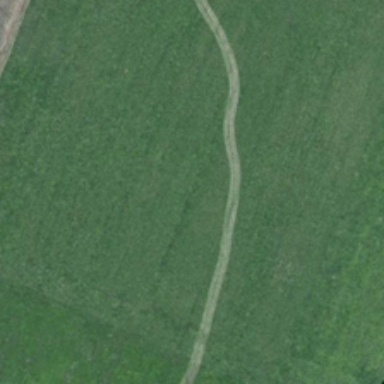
A small winding road is in a piece of light green meadow .